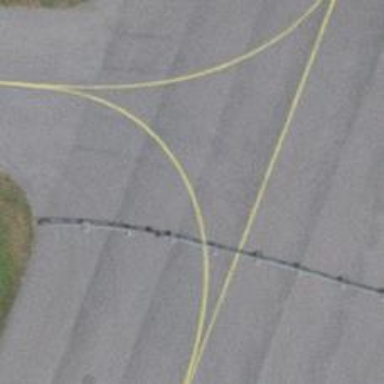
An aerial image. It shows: View of taxiway at the airport.